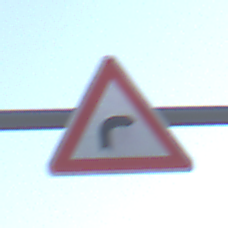
Verkehrszeichen: KurveRechts
Umgebung: Outdoor, Nature
Tageszeit: SunriseSunset
Wetter: Clear
Licht: Natural
Jahreszeit: NotSpecified
Kontrast: HighContrast